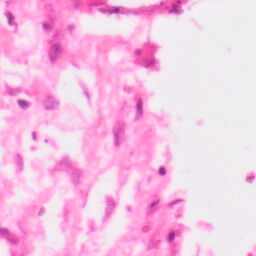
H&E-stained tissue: Colon